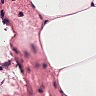
Metastatic tissue present: no